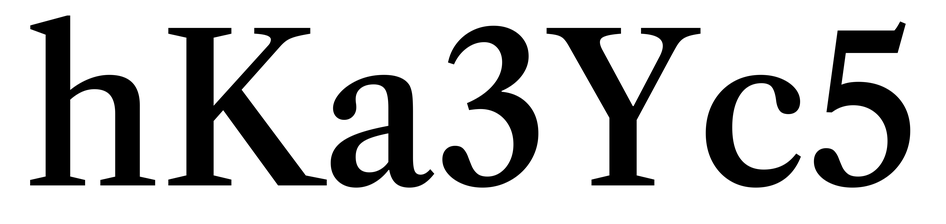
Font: LibreCaslonText_Medium